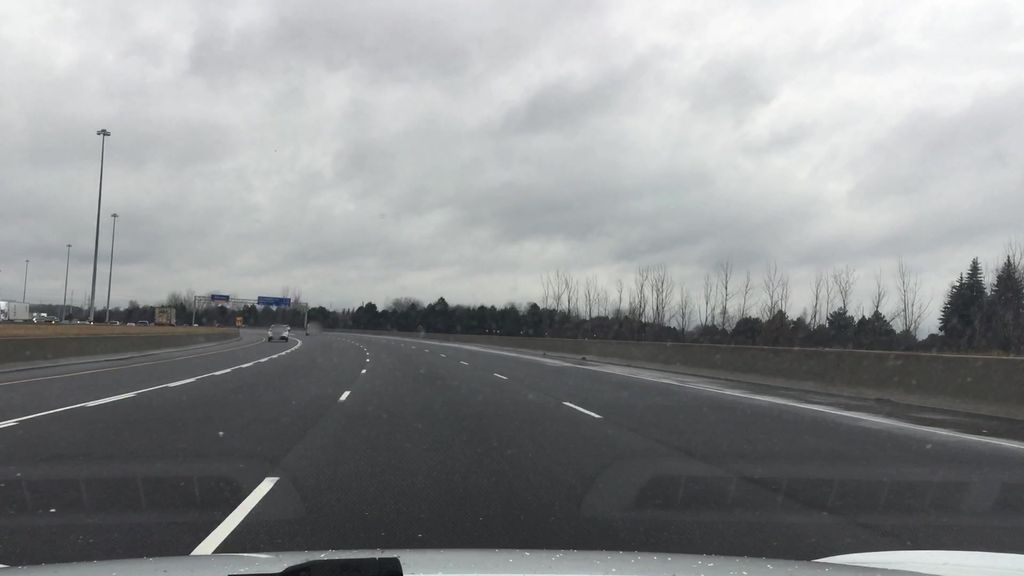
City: toronto